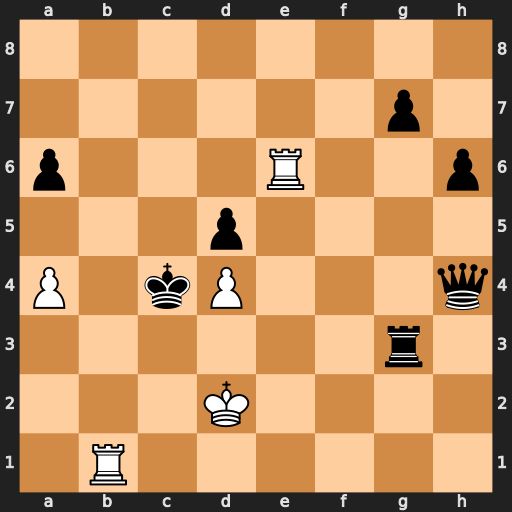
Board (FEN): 8/6p1/p3R2p/3p4/P1kP3q/6r1/3K4/1R6
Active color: w
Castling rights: -
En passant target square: -
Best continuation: Rc6+ Kxd4 Rb4+ Ke5 Rxh4